Question: I installed piwik on localhost and the Installation was 100% done.
Then i typed www.my-domain/piwik and it just shows me the word piwik with a link to piwik.org.
i don't see the login Page.
What could be wrong? How can i fix it?
Any help would be appreciated.
EDIT: My website is based on Typo3 6.1.7,
my PHP Version is 5.5.10

EDIT2:
I solved this problem.
I just had to add my local IP to the config.ini.php file.
Edit this file with terminal-app...finder does not show this file
'''
[General]
trusted_hosts[] = "localhost"
trusted_hosts[] = "192.168.xxx.xxx" <- Your IP Adress
trusted_hosts[] = "127.0.0.1"
trusted_hosts[] = "127.0.0.3"
'''
that worked for me
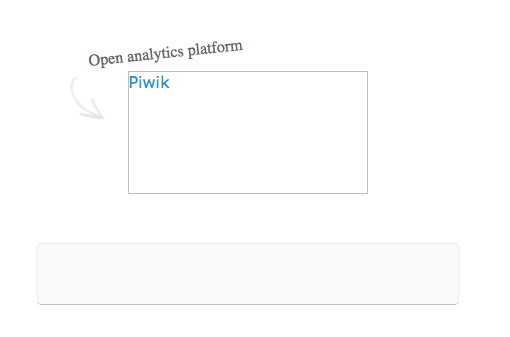
Answer: I solved this problem. I just had to add my local IP to the config.ini.php file. Edit this file with terminal-app...finder does not show this file
'''
[General]
trusted_hosts[] = "localhost"
trusted_hosts[] = "192.168.xxx.xxx" <- Your IP Adress
trusted_hosts[] = "127.0.0.1"
trusted_hosts[] = "127.0.0.3"
'''
that worked for me